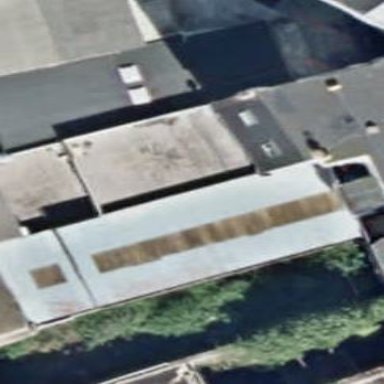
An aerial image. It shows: Warehouse.